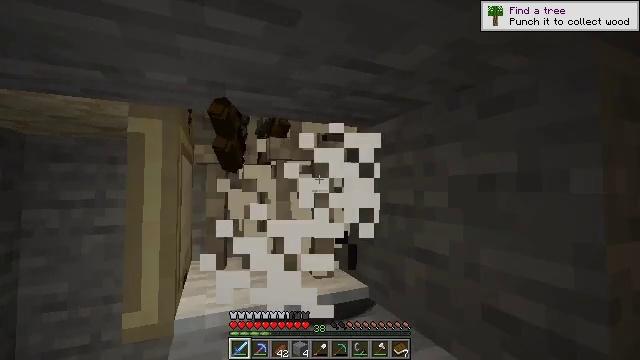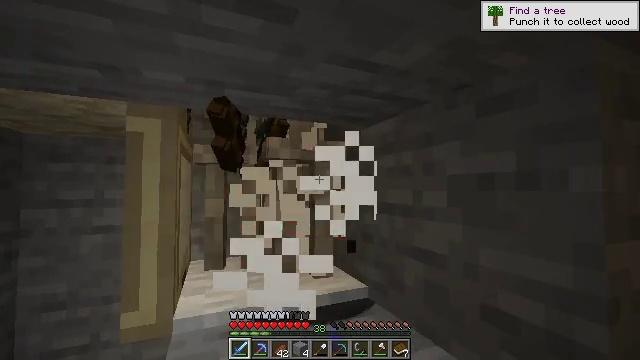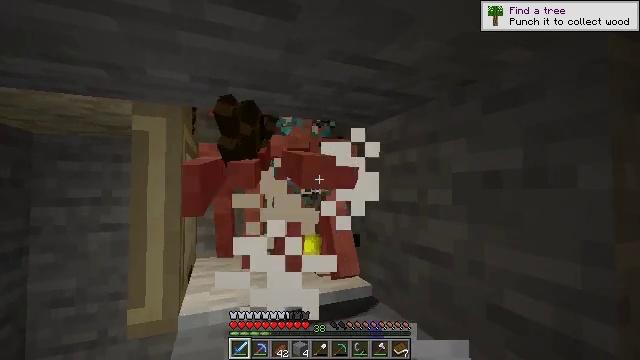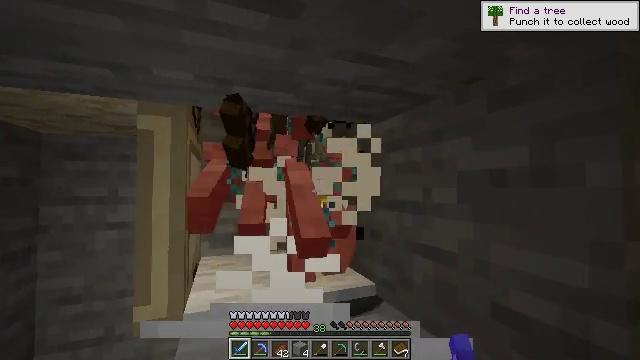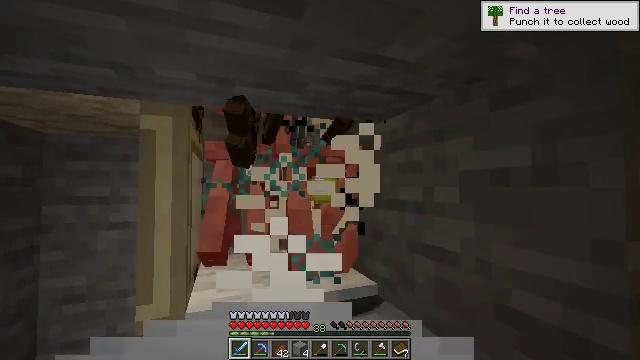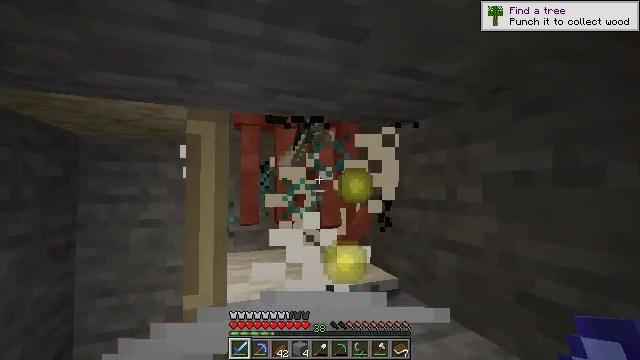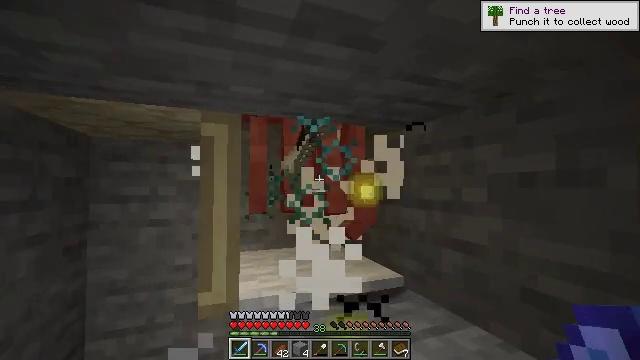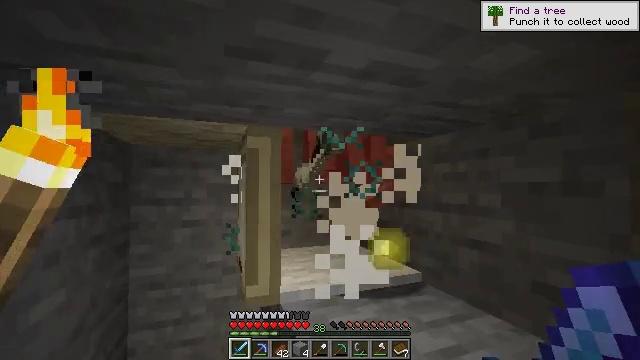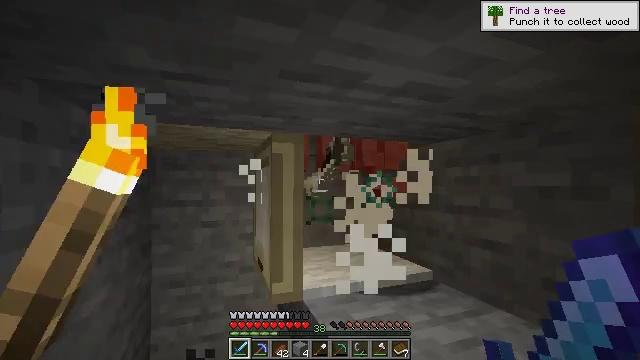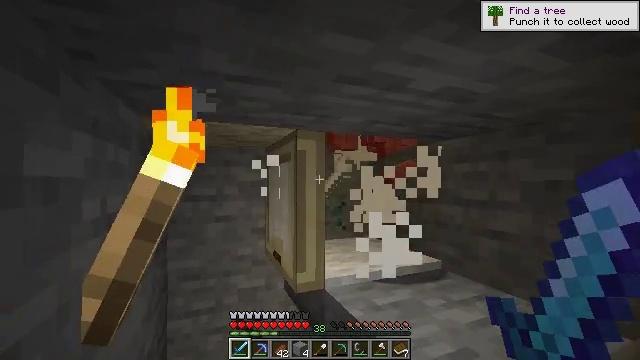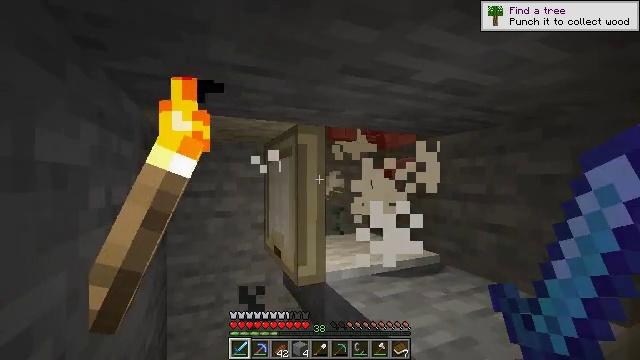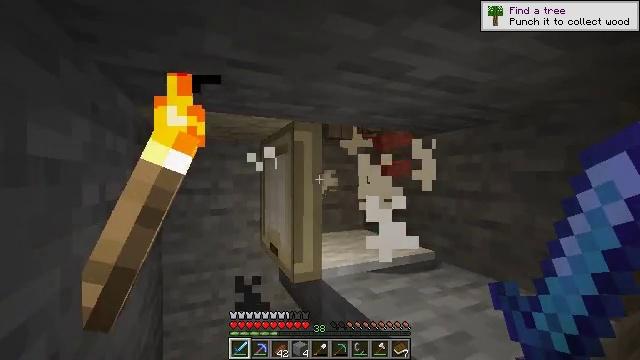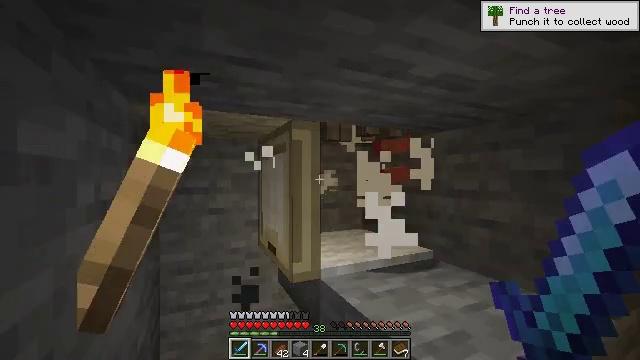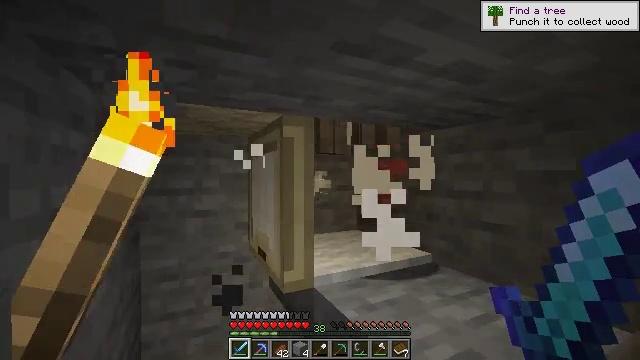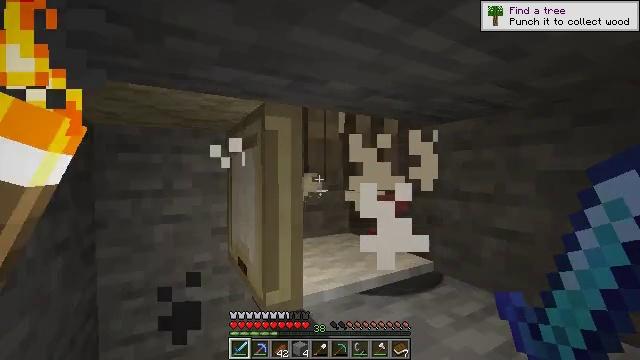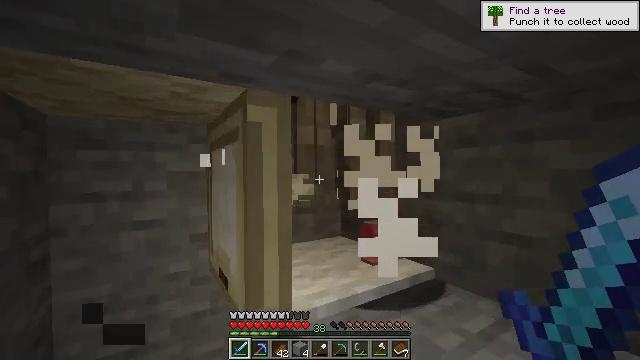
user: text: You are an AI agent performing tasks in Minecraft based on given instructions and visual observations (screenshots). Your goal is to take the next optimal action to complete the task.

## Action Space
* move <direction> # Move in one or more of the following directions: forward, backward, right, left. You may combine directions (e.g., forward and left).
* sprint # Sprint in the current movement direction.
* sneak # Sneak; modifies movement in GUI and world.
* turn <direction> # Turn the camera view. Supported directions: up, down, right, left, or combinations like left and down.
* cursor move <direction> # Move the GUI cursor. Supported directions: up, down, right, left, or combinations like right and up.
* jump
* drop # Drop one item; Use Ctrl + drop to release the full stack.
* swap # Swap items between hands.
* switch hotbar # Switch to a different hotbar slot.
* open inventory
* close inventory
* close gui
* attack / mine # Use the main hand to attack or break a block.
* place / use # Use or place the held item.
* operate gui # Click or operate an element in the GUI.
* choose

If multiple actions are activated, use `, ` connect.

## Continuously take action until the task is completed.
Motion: motion action
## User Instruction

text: Hunt the skeleton.
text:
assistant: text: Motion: no_op
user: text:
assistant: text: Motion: turn left
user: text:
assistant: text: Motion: no_op
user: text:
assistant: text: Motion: move left
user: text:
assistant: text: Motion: move back and move left
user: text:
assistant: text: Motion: move back and move left
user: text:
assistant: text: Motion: move back and move left
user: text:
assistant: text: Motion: move left
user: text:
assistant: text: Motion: turn right
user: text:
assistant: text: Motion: no_op
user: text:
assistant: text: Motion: no_op
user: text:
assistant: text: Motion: move forward
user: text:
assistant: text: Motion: move forward, turn right
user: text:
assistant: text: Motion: move forward, turn right
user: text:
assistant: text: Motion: move forward, turn right
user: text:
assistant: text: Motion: move forward, turn right
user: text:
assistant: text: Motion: turn right
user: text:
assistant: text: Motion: attack / mine
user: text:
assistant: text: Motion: attack / mine
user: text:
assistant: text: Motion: attack / mine
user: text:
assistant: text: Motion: attack / mine
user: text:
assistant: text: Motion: no_op
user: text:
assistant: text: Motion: no_op
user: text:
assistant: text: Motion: no_op
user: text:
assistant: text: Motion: move back
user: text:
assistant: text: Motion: move back
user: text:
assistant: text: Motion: move back
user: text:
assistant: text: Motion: move back
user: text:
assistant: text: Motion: no_op
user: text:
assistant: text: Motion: no_op